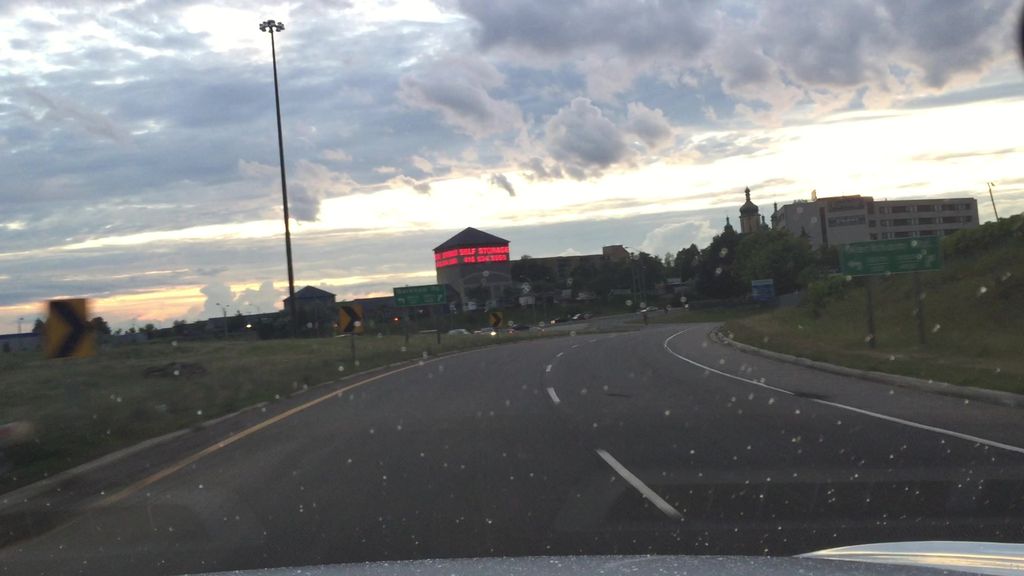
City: toronto